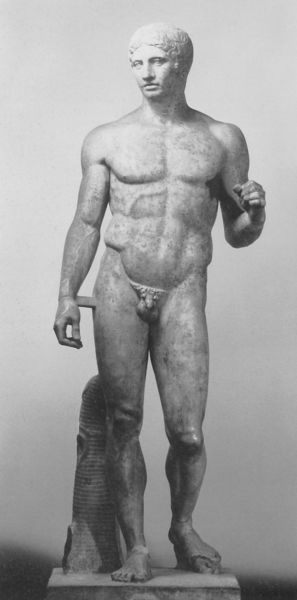
Titel: Doryphoros (römische Kopie nach dem verlorenen Bronzeoriginal)
Künstler: Polyklet
Institution: Neapel, Museo Nazionale di Capodimonte
Schlagwörter: fuß, hand, kopf, mann, nackt, brust, finger, marmor, nacht, nase, ohr, säule, arm, arme, gesicht, mensch, sockel, stein, hals, auge, figur, haare, stehend, locken, skulptur, statue, bein, man, muskeln, bauch, granit, geschlecht, knie, schenkel, muskulös, penis, stütze, faust, jüngling, angewinkelt, antik, spielbein, römisch, klassisch, hoden, schamhaar, bizeps, gelockt, stulptur